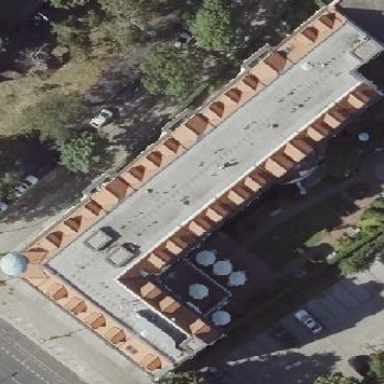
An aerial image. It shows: Building consisting of apartments with double saltbox roof shape.